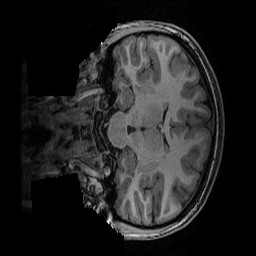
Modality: T1w
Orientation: coronal
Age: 14
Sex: female
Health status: ill
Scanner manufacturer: ge
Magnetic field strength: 3 T
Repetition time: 0.007664 s
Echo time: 0.00342 s